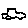
Label: car